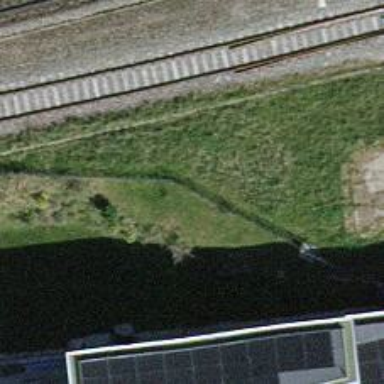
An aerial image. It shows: Fence.